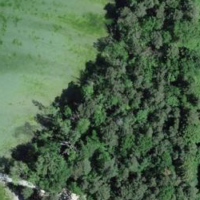
EUNIS habitat code: 44
Species observed at this site:
Rubus caesius